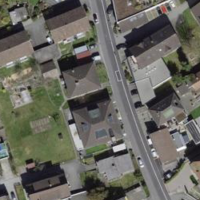
EUNIS habitat code: 54
Species observed at this site:
Apis mellifera
Cardamine heptaphylla
Leptoglossus occidentalis